Interaction volume radius: 10 \u00c5
Interaction volume height: 30 \u00c5
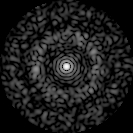
Disorder parameter: 0.821